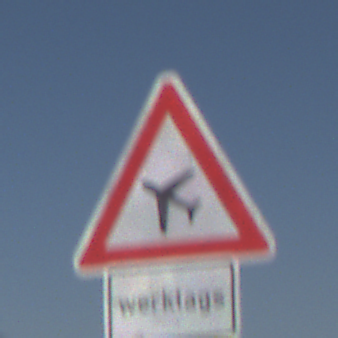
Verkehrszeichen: FlugbetriebRechts
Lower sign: ZeitangabenMitBeschraenkungAufWochentage1
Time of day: Midday
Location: Outdoor (RoadRail)
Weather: Clear
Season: Summer
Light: Natural